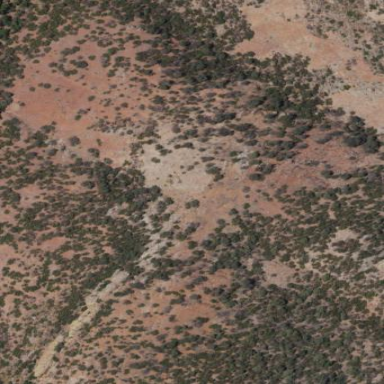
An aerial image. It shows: Patch of scrub vegetation.